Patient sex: M
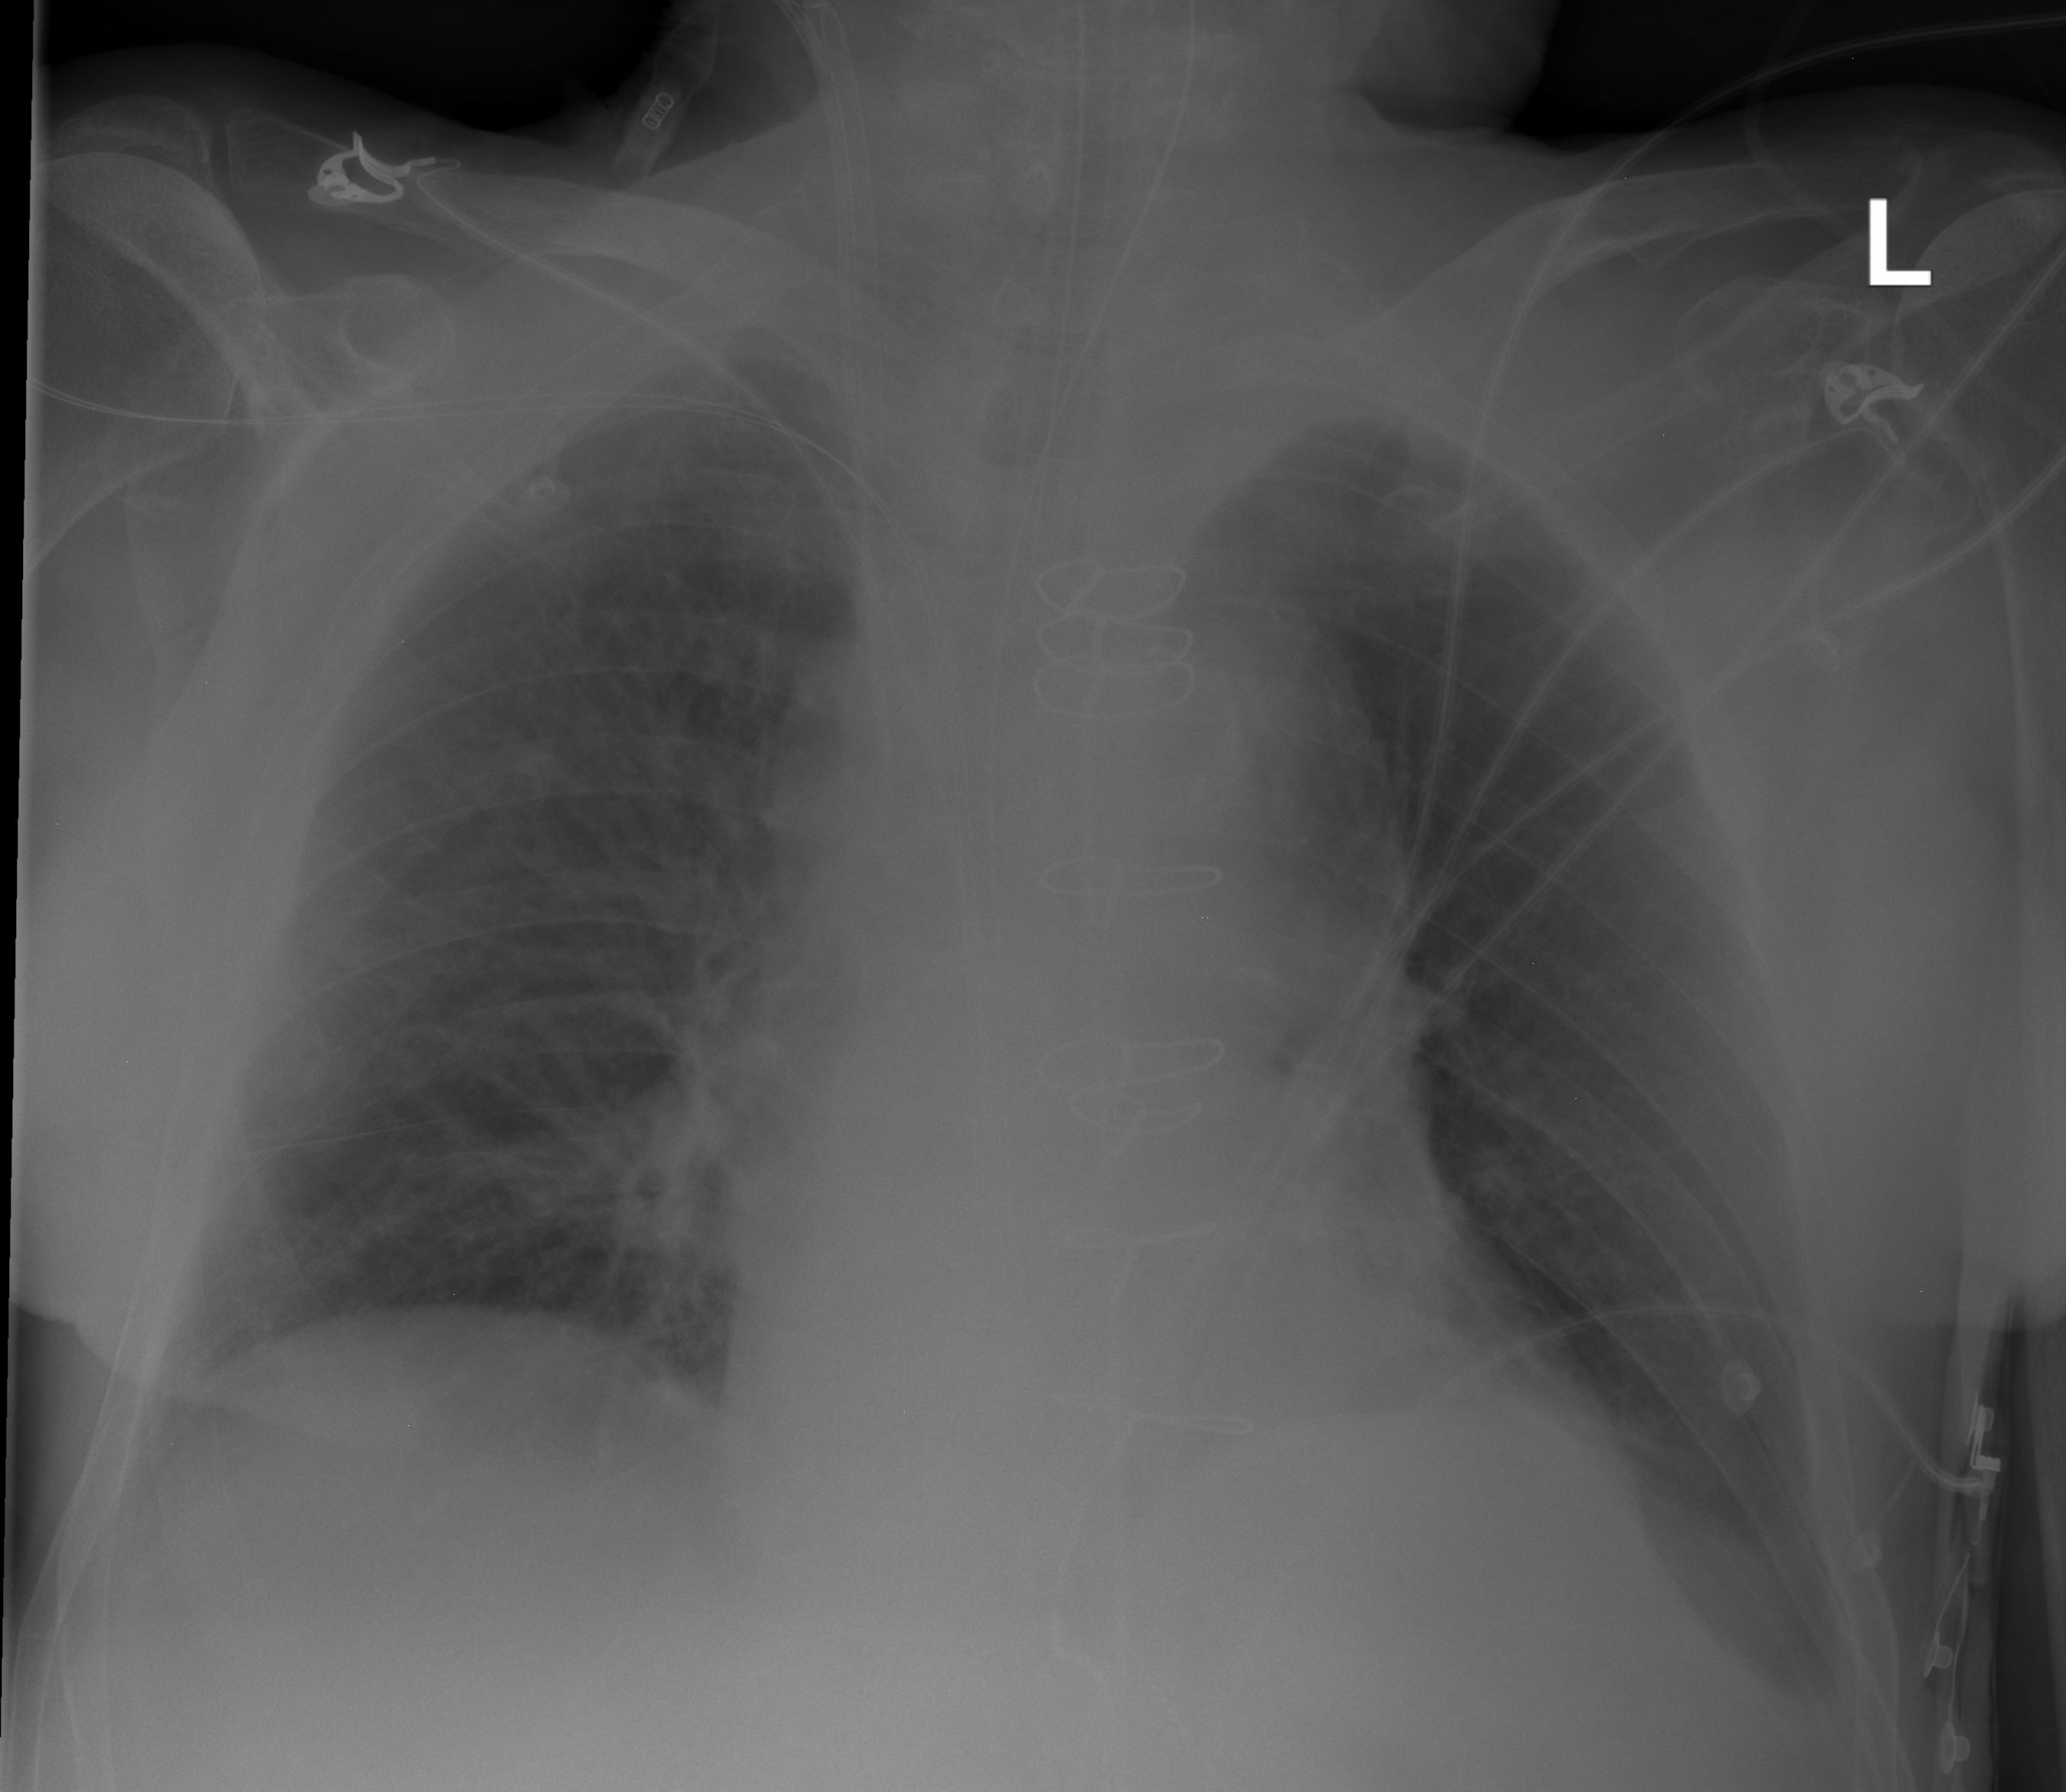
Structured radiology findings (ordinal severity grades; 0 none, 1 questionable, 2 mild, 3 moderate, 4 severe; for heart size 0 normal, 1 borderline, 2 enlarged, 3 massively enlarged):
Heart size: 2
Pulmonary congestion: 0
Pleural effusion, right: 0
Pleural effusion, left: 2
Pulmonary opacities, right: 0
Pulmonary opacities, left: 0
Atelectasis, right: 0
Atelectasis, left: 2